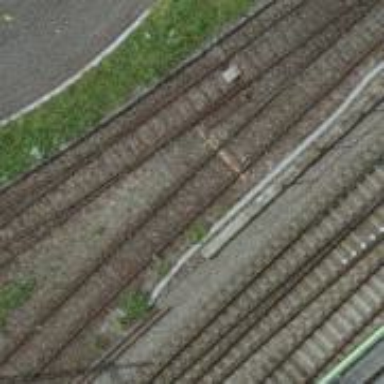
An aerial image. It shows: Railway yard with one track.